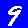
Digit: 9